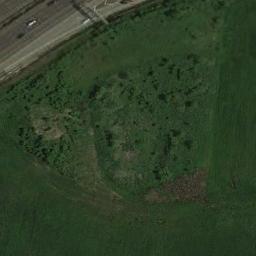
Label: meadow